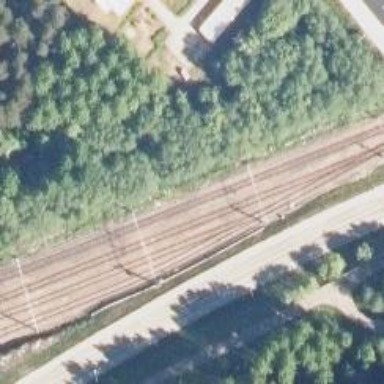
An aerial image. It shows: Siding railway line with electrified contact line for the trains.